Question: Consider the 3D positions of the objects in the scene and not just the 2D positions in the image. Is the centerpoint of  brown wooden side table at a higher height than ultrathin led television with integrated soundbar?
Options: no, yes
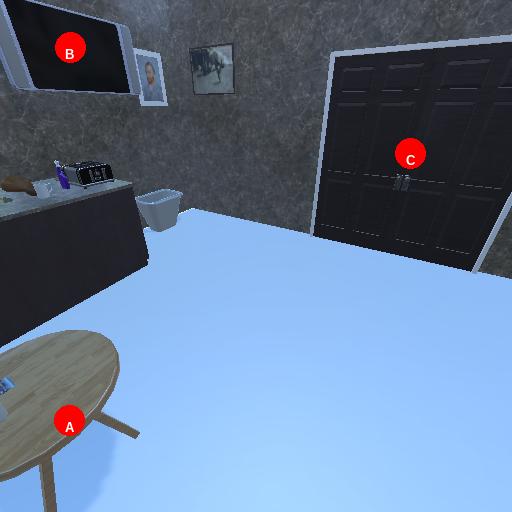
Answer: no